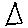
Label: triangle